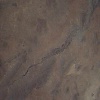
Label: land